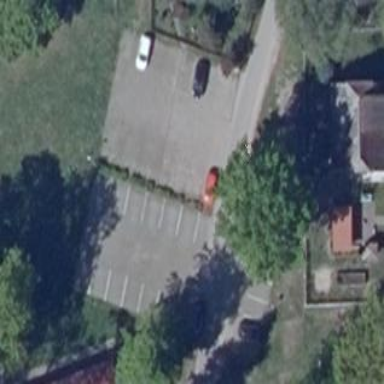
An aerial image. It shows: Parking area with surface.